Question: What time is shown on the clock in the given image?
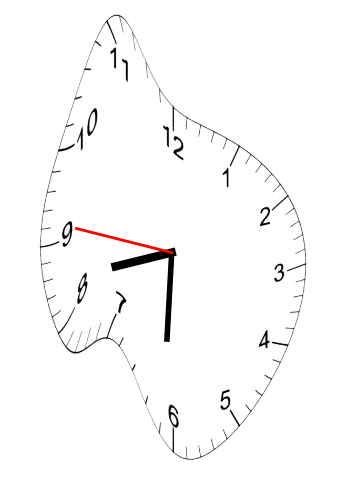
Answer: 08:30:46